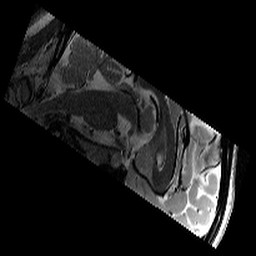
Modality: T2w
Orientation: sagittal
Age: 11
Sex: female
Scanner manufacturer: siemens
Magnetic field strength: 3 T
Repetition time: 9.23 s
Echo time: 0.067 s